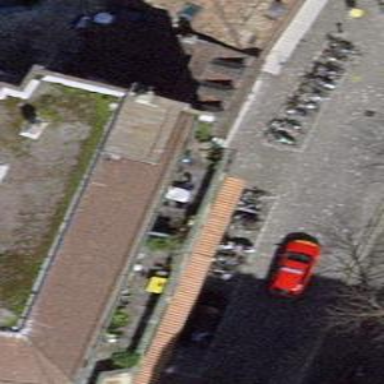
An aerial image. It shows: Bar.